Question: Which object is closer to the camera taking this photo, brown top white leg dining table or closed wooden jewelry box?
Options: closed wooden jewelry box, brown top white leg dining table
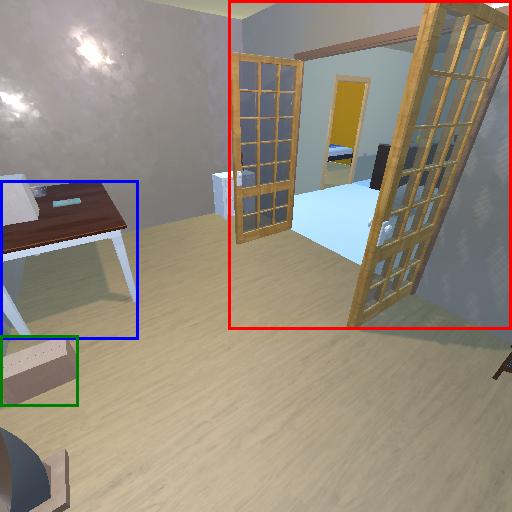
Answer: closed wooden jewelry box